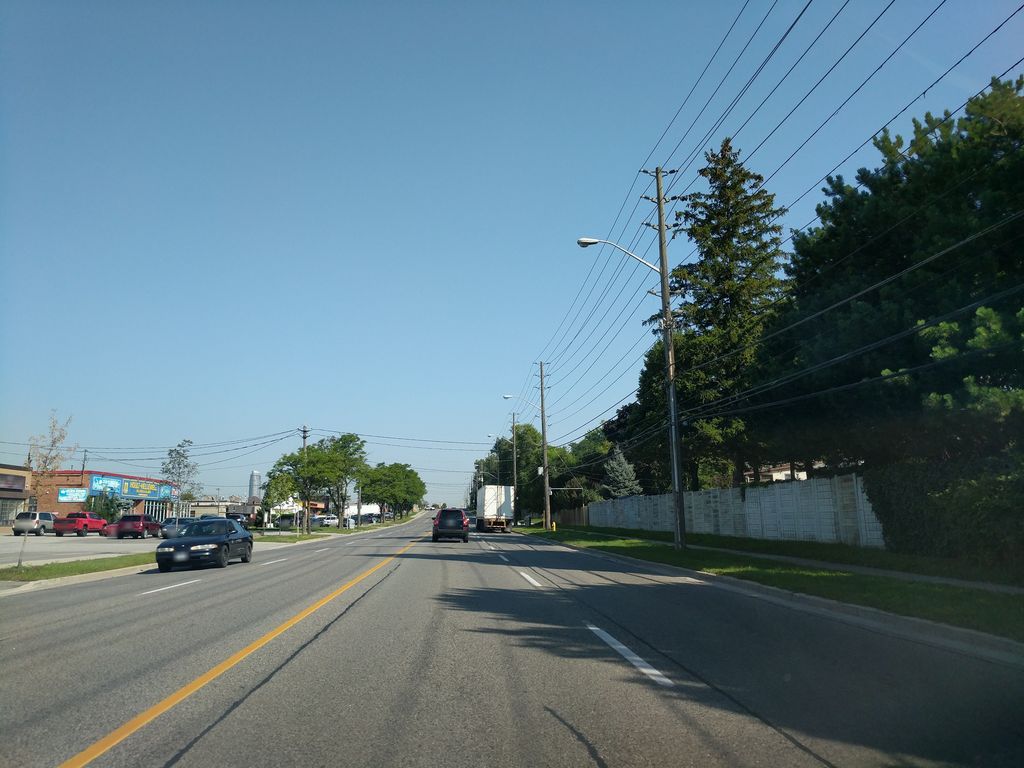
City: toronto